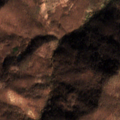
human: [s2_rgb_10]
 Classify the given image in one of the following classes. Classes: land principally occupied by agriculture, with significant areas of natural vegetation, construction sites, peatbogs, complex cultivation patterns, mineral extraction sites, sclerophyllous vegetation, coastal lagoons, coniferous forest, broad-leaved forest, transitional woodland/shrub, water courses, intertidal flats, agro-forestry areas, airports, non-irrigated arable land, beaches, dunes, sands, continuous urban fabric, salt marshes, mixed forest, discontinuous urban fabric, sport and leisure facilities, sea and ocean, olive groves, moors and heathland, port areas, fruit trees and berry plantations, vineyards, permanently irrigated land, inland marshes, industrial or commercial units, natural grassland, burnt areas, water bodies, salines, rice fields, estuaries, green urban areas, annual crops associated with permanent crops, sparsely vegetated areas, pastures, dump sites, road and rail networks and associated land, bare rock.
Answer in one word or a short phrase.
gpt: complex cultivation patterns, broad-leaved forest, transitional woodland/shrub